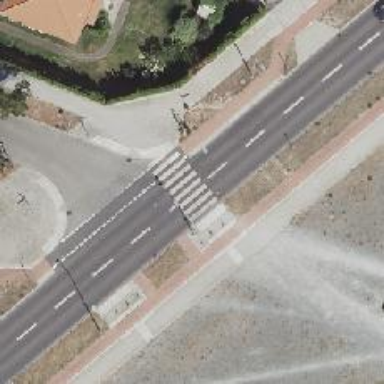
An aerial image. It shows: Marked zebra crossing on the road.